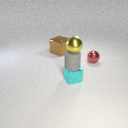
small yellow metal sphere above small cyan metal cube